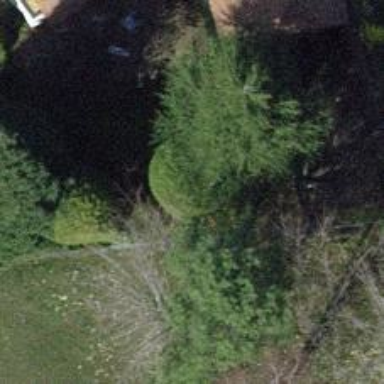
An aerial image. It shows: Garden with evergreen needle-leaved trees.